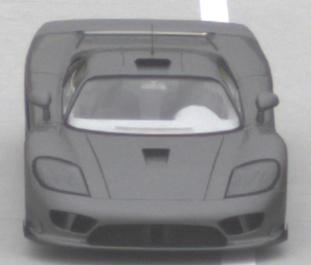
Make: Saleen
Model: S7
Detailed model: -
Model produced from: 2000
Model produced until: 2008
Doors: 2
Color: gray
Road condition: dry road
Daytime: midday
Contrast: low contrast